Field crop: maize
Growth stage: 2
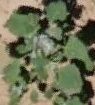
Species: chenopodium